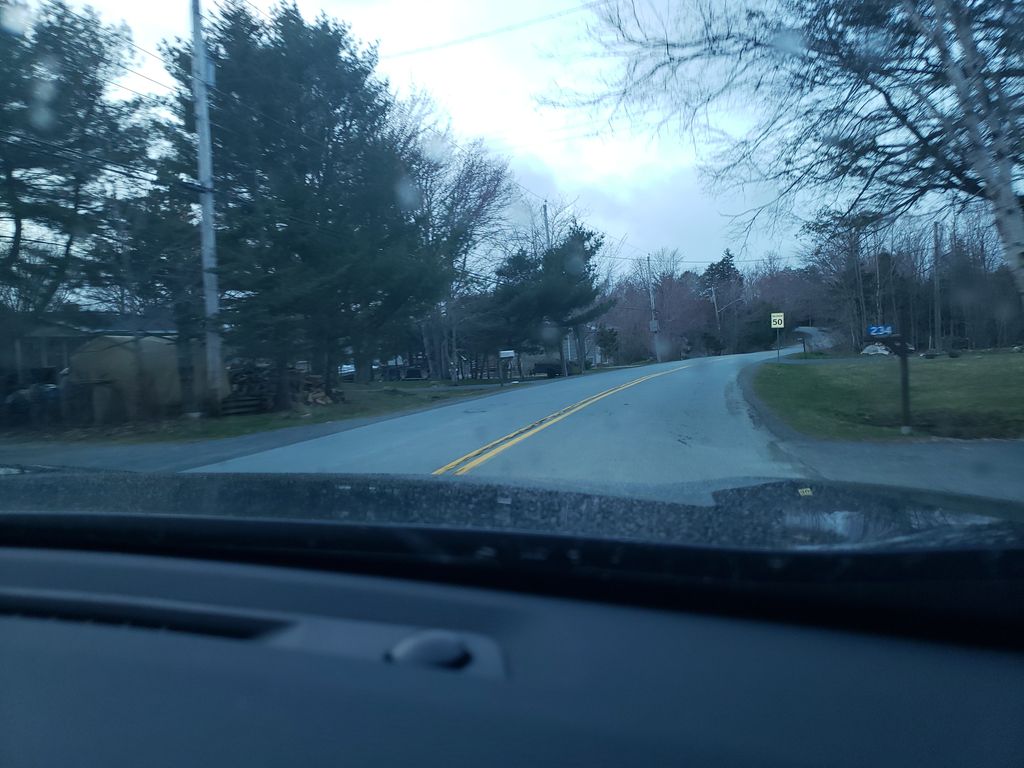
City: halifax